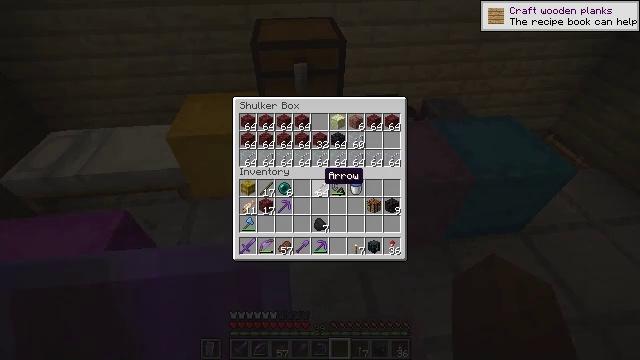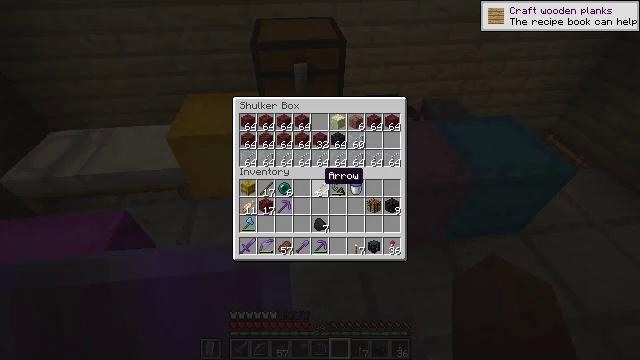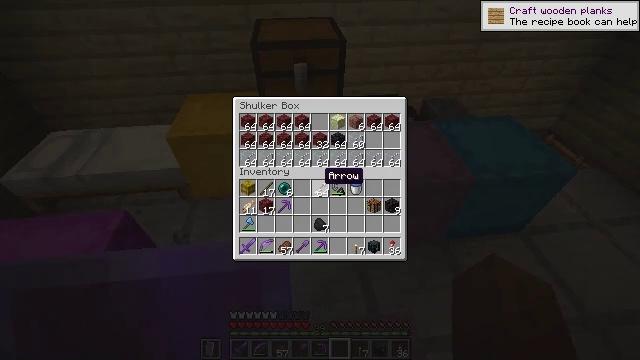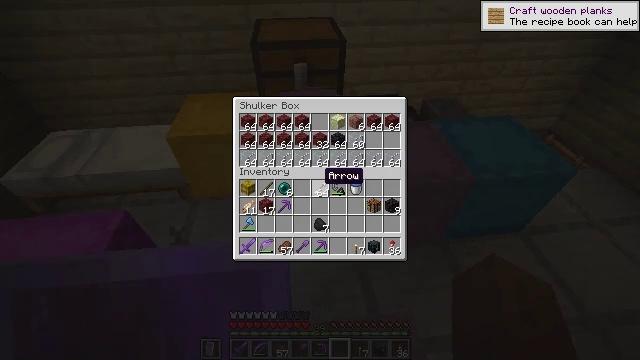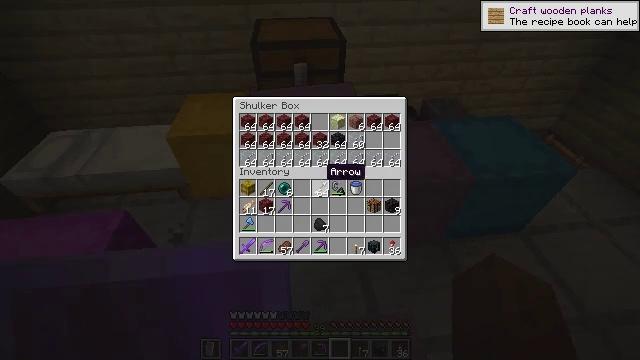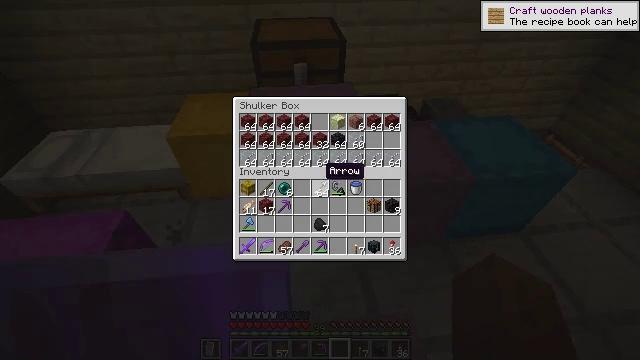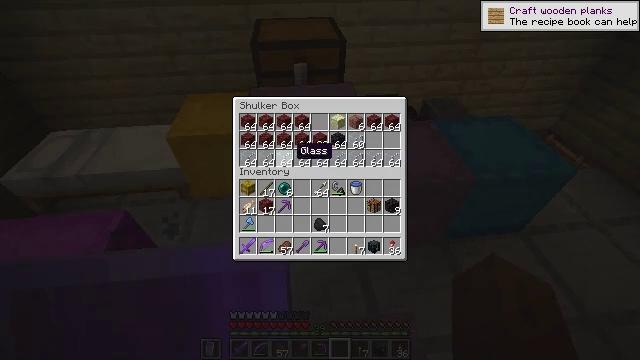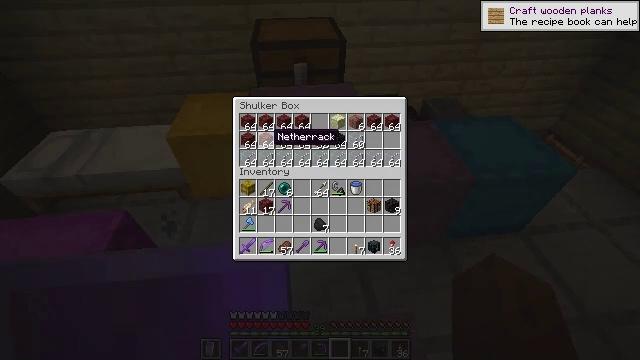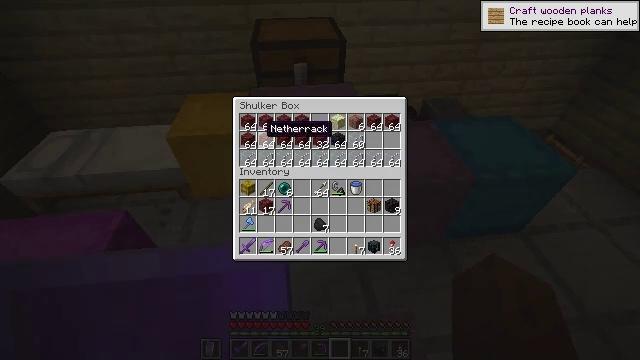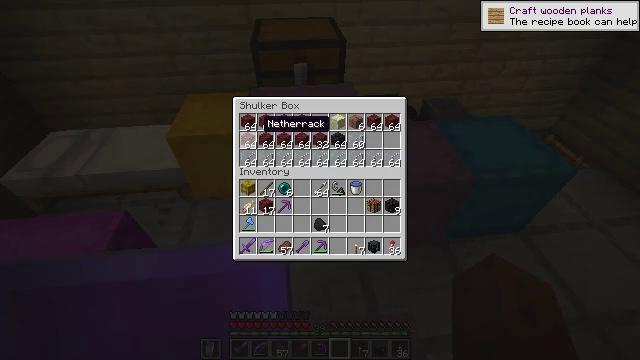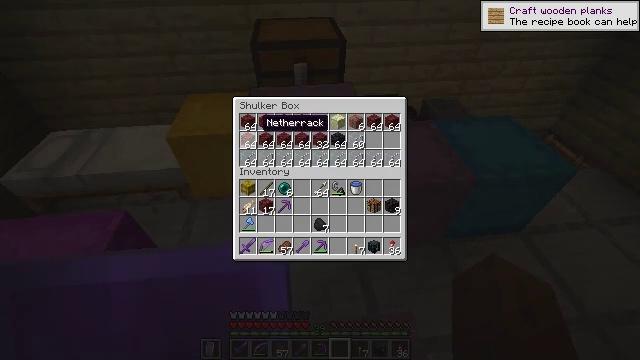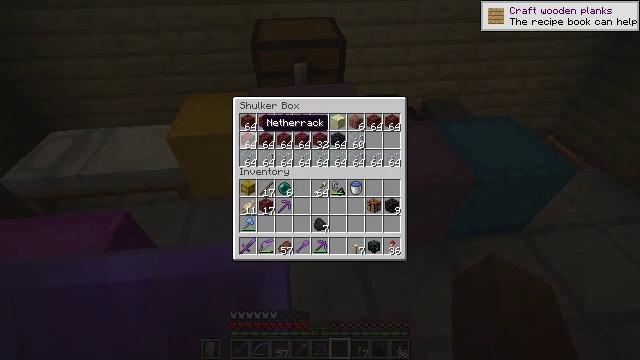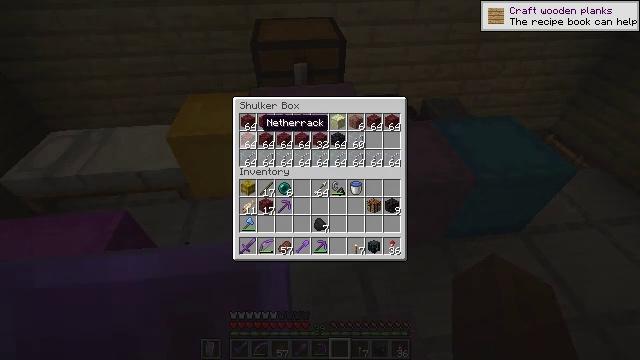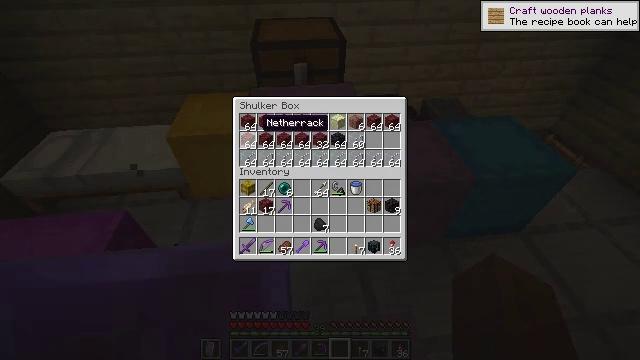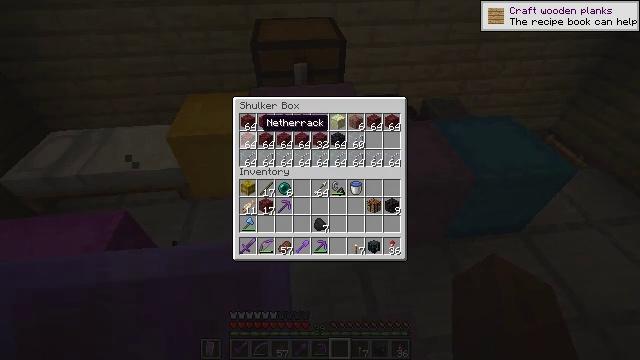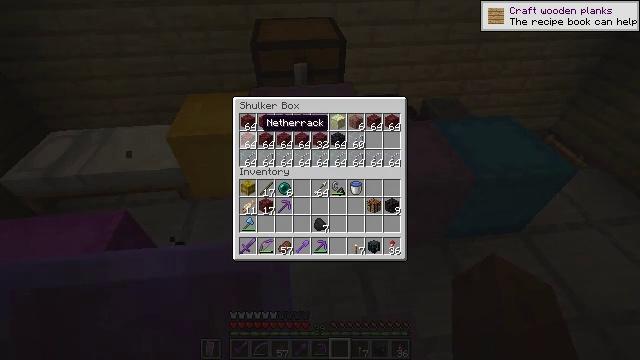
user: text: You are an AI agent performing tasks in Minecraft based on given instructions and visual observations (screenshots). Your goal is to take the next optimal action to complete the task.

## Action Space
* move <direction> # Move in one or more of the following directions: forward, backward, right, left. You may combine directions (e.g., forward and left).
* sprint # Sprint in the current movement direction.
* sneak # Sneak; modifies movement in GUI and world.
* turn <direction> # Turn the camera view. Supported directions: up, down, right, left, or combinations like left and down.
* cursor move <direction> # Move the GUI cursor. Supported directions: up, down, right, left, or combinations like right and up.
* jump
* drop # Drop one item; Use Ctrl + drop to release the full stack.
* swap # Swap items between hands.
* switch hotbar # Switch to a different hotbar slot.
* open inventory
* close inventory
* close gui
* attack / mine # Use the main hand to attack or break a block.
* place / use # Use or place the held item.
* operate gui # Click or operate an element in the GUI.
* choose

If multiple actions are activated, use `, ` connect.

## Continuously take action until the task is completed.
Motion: motion action
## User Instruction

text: Open a furnace to smelt glass.
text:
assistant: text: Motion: no_op
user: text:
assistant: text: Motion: no_op
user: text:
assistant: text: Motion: no_op
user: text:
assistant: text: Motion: no_op
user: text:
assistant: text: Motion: no_op
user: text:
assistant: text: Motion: turn left and up
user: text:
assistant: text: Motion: turn left and up
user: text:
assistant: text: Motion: turn left and up
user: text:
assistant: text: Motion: no_op
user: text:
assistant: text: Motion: no_op
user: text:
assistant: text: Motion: no_op
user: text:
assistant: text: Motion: no_op
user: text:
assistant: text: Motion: no_op
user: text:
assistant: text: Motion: no_op
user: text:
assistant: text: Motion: no_op
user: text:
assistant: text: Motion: no_op
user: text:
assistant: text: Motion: no_op
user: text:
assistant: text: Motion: no_op
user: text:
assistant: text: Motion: no_op
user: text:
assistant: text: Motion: no_op
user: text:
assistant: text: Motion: no_op
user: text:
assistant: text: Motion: no_op
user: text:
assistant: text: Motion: sneak
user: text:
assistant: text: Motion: sneak
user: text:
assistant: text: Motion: sneak
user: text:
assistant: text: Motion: sneak
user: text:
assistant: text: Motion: sneak
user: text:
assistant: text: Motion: sneak
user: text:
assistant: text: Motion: sneak
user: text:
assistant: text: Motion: sneak